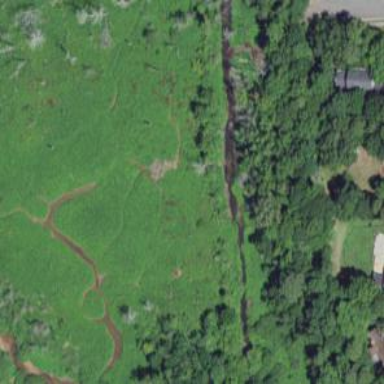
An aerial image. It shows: Reedbed in wetland area.